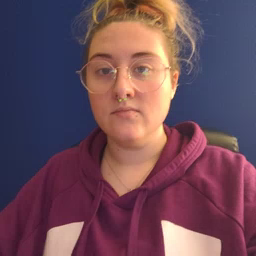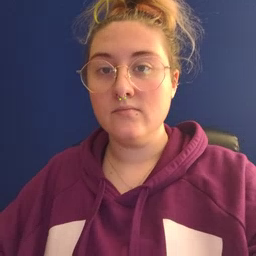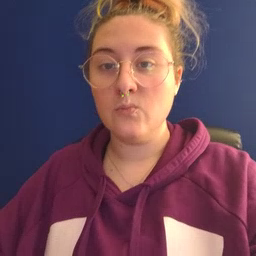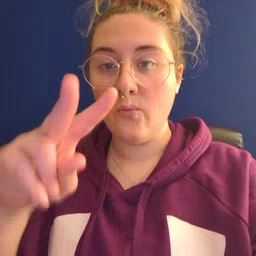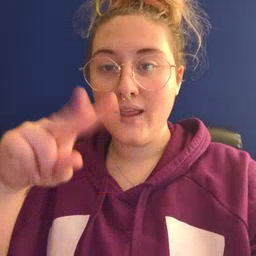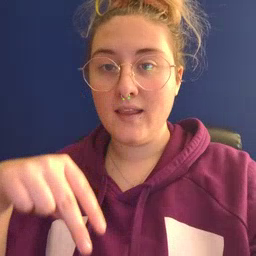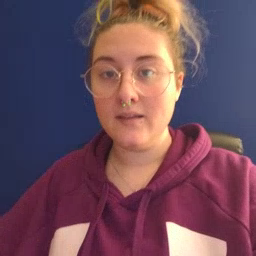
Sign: read